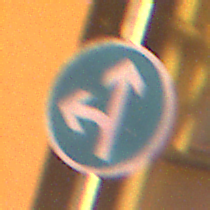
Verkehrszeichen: VorgeschriebeneFahrtrichtungGeradeausOderLinks
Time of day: Night
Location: Outdoor (Urban)
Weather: Clear
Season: NotSpecified
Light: Artificial